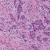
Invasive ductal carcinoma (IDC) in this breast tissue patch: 1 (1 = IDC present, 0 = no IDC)